Field crop: maize
Growth stage: 2
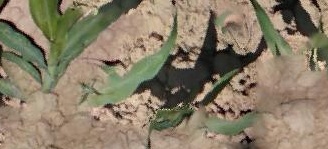
Species: maize